Question: Code is right now:
HTML:
'''
<section class="sponsorSection">
<div class="sponsorImageRow">
<div class="sponsorImageColumn">
<img src="img/kvadrat_logo.png" class="sponsorpicture1"/>
</div>
<div class="sponsorImageColumn">
<img src="img/small_vertical_logo.png" class="sponsorpicture2"/><br>
</div>
</div>
<div class="sponsorImageRow">
<div class="sponsorImageColumn">
<img src="img/long_vertical_logo.png" class="sponsorpicture1"/>
</div>
<div class="sponsorImageColumn">
<img src="img/logo4.png" class="sponsorpicture2"/><br>
</div>
</div>
<div class="sponsorImageRow">
<div class="sponsorImageColumn">
<img src="img/logo5.jpg" class="sponsorpicture1"/>
</div>
</div>
</section>
'''
CSS:
'''
.sponsorSection{
width: 480px;
margin-top:30px;
border:2px solid rgba(0, 0, 0, .2);
border-radius: 5px;
}
.sponsorImageRow{
height: 50px;
}
.sponsorImageColumn{
width : 50% ;
display: inline;
}
.sponsorpicture1{
padding: 10px;
max-width: 100%;
max-height: 95%;
height : auto;
margin: 0 auto;
}
.sponsorpicture2{
padding: 10px;
max-width: 100%;
max-height: 95%;
height : auto;
margin: 0 auto;
}
'''
Though it does not look correct:

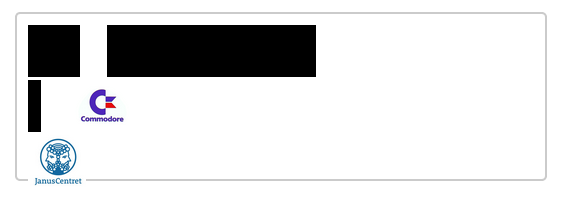
Answer: I'm not sure, if I understood your requested positioning correctly, but if I look at your code, you want your image to be horizontal centered? Since image is an inline element per default the margin:0 auto will not be considered. Try something like this:
'''
/* keep it as a block element, not inline */
.sponsorImageColumn {
width : 50% ;
float:left;
display: block;
}
/* and image also as a block element */
.sponsorSection img {
display:block;
}
'''
I put together a small <URL> to demonstrate.
For more complex positioning you could have a look at the css-syntax display: table, table-row and so on, to emulate a classic table with other html elements.